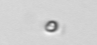
Label: nanoplankton_mix